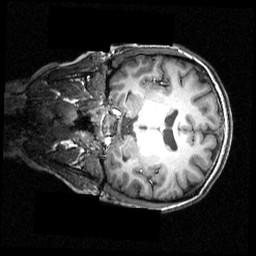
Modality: T1w
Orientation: coronal
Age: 22
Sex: female
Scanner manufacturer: siemens
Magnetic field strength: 3.951 T
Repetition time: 1.5 s
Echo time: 0.00335 s